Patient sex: M
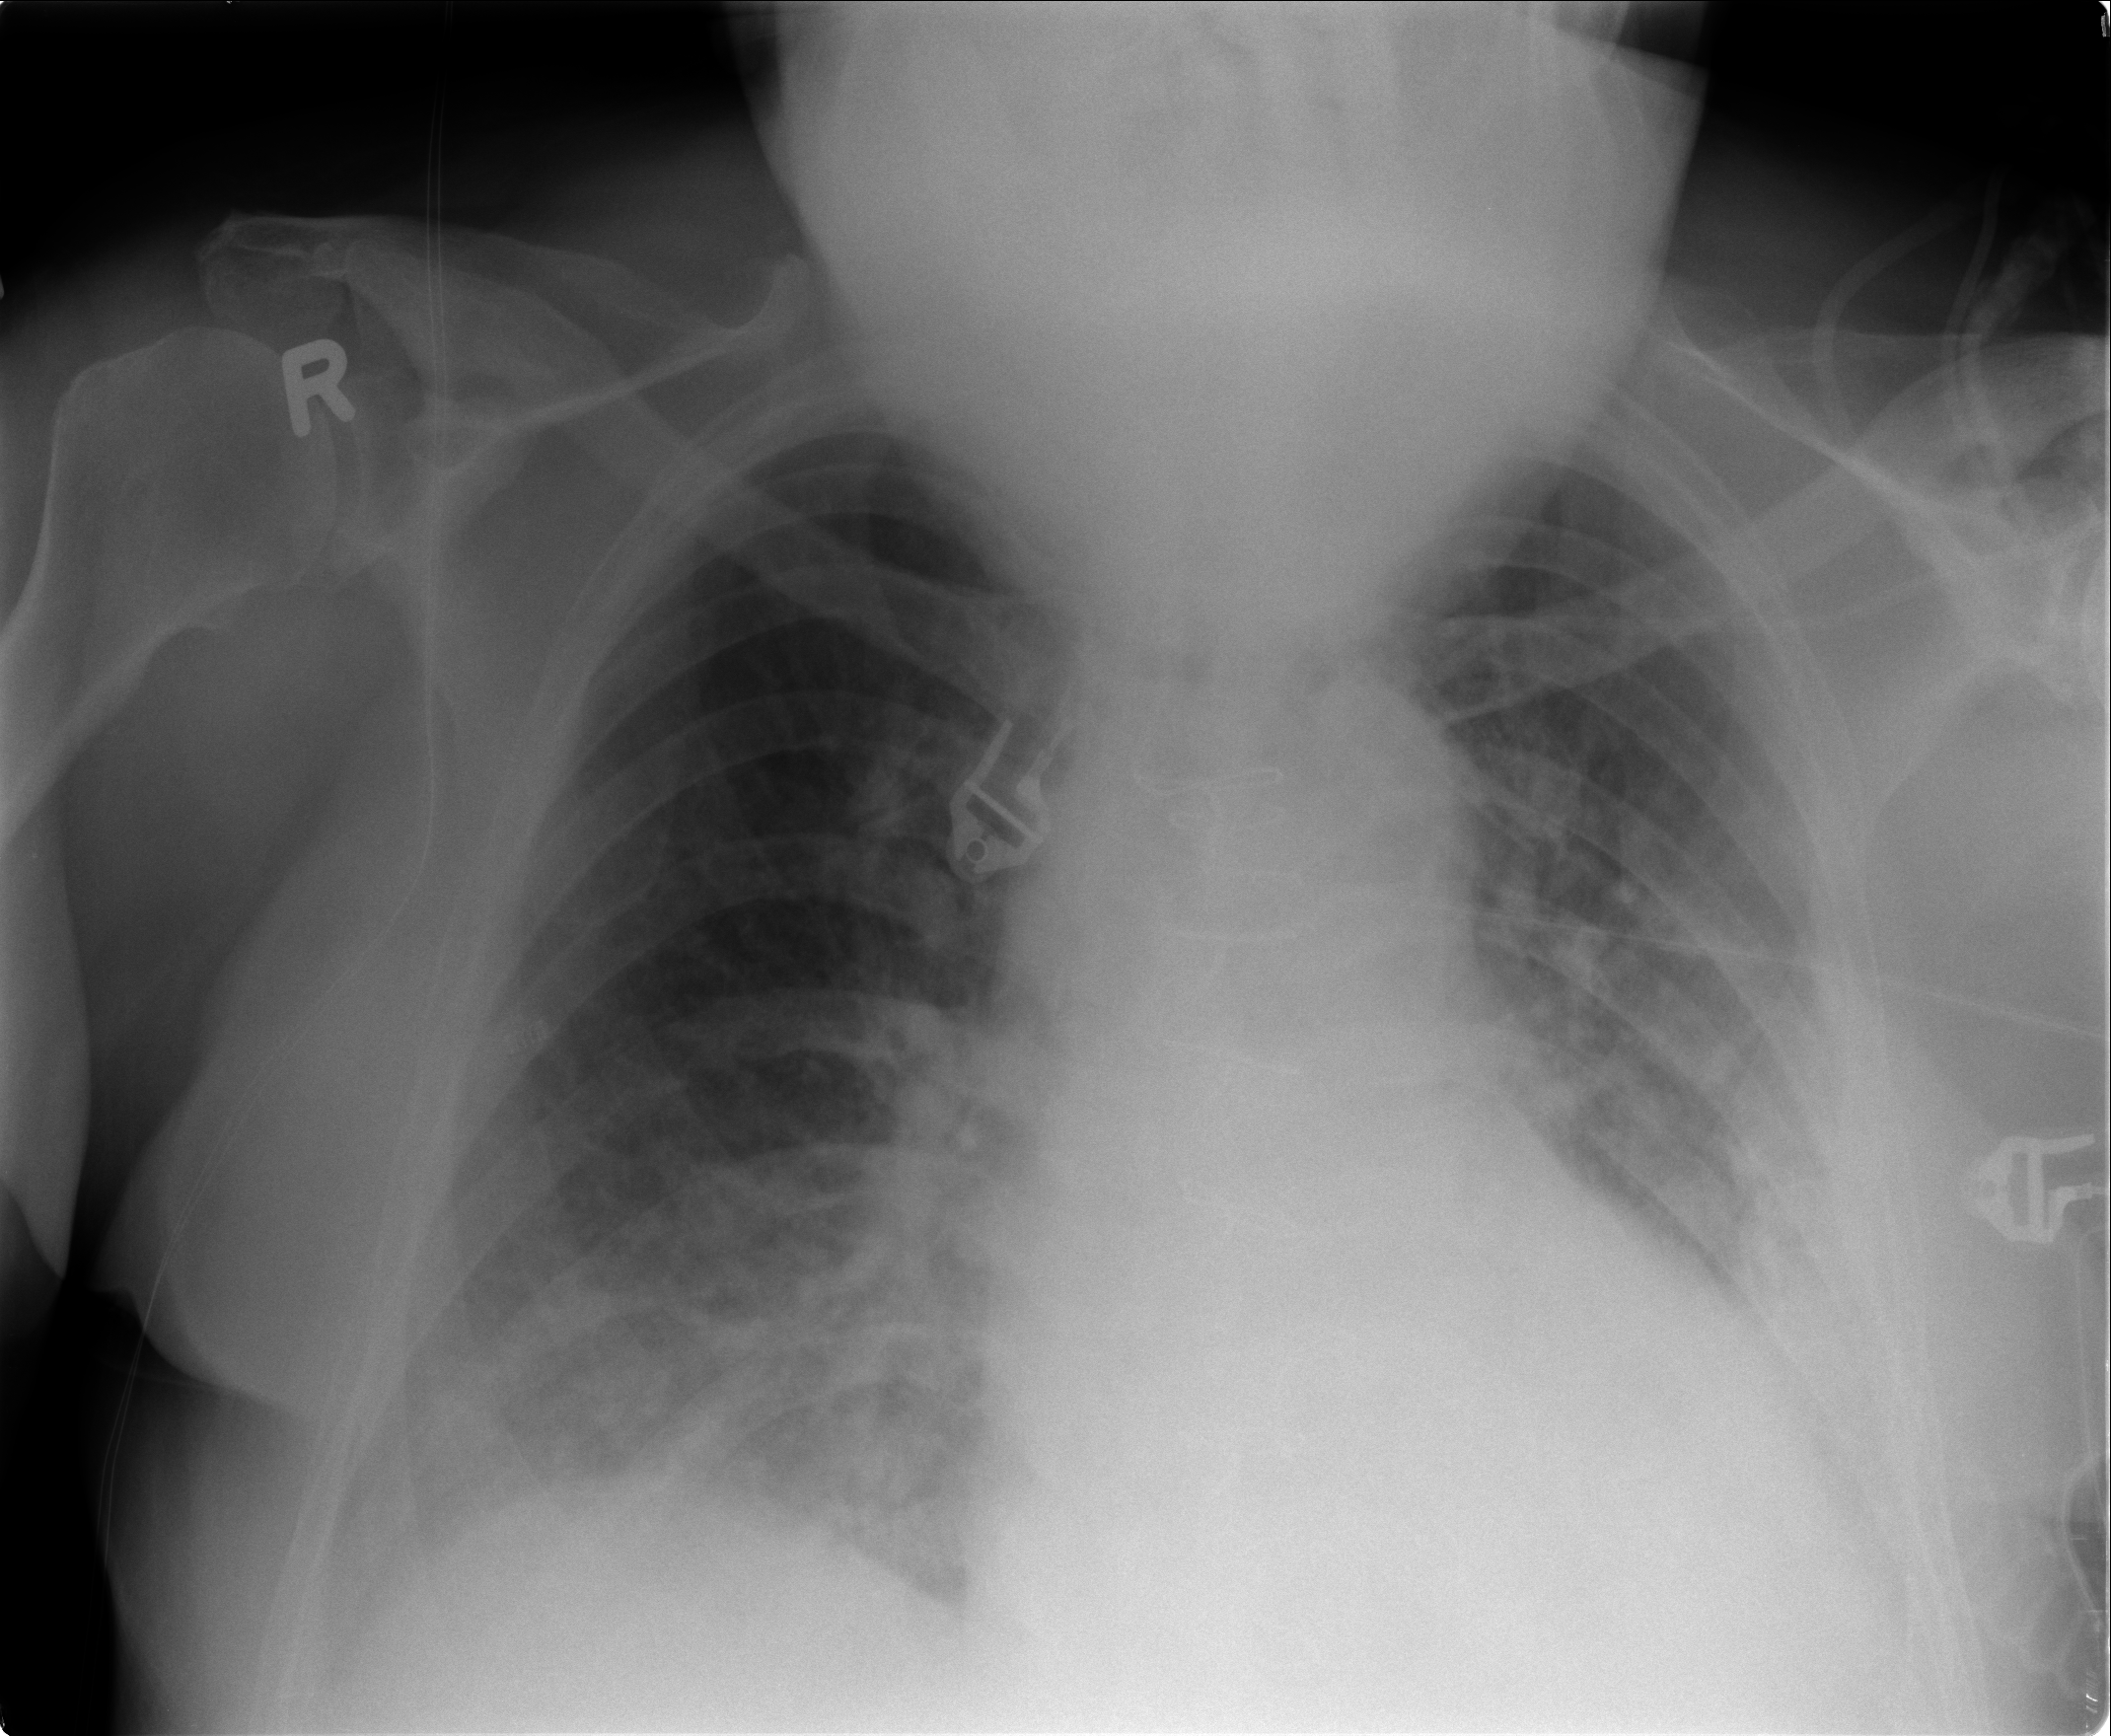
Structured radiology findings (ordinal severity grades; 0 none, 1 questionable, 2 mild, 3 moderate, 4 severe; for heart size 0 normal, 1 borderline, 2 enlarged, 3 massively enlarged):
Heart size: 2
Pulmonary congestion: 2
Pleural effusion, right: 1
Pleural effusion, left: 2
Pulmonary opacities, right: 2
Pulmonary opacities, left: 1
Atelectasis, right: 2
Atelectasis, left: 2